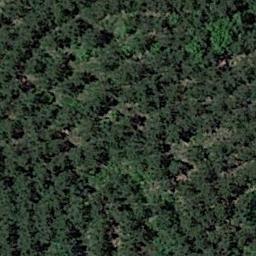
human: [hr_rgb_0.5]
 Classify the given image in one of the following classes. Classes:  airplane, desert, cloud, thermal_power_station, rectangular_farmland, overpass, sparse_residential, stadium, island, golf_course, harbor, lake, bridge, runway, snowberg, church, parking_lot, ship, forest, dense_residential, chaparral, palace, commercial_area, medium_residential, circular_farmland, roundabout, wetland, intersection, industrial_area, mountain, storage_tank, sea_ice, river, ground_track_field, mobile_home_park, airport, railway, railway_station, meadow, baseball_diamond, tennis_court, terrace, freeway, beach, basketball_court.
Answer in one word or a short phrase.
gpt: forest